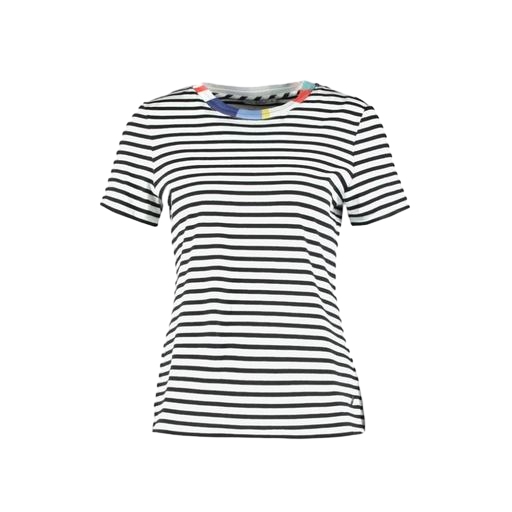
black women's striped t-shirt, black women's stripe t, mina t-shirt black white stripe, white background